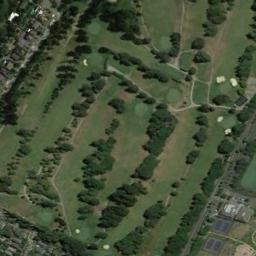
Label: golf_course